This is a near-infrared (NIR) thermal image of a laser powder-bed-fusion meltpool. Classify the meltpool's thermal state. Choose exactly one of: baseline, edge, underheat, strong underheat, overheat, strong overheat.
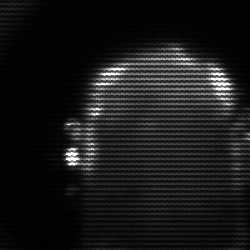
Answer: baseline